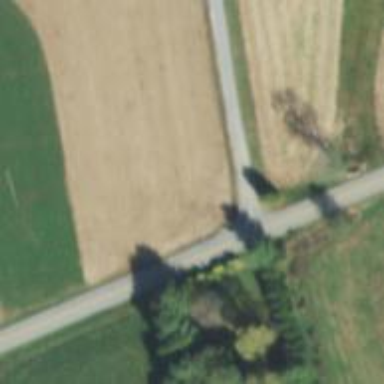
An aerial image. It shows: Driveway leading to service road.